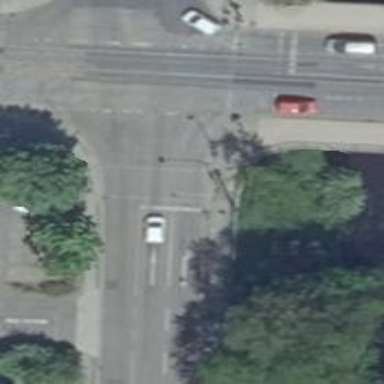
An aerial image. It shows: Road with traffic signals at the crossing.